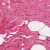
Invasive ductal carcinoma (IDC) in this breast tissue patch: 0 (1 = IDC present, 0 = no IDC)